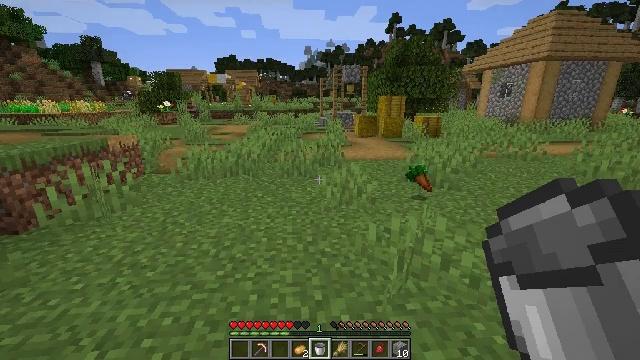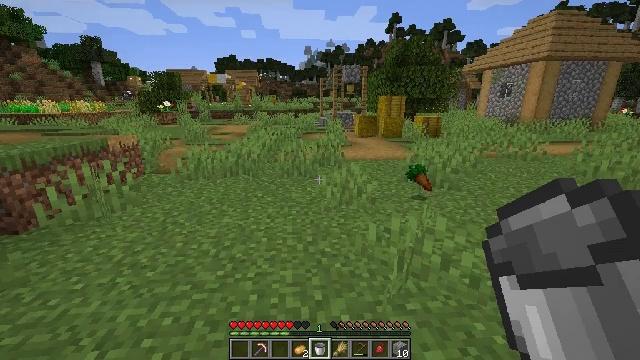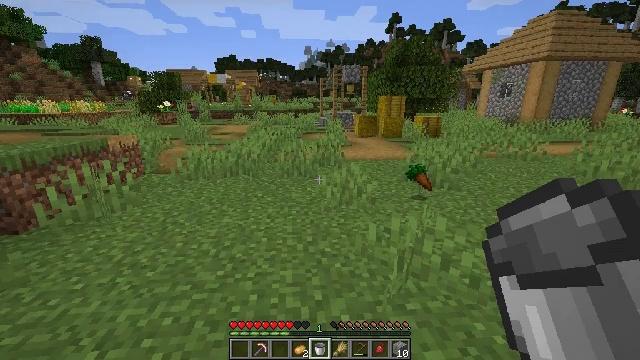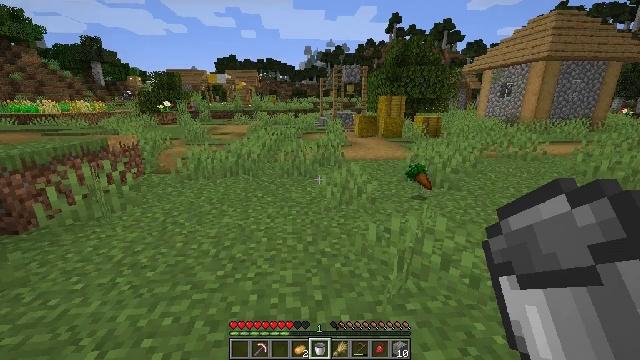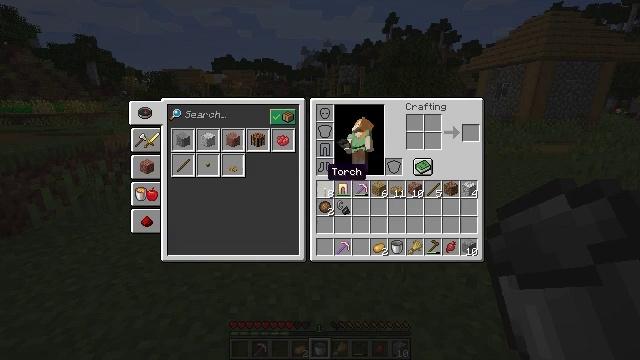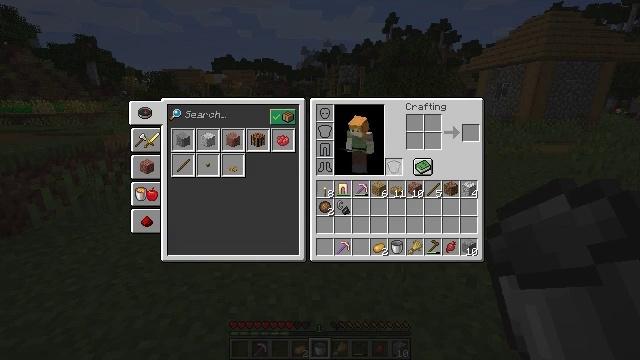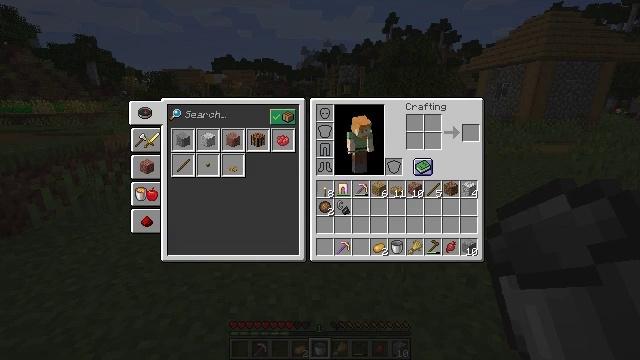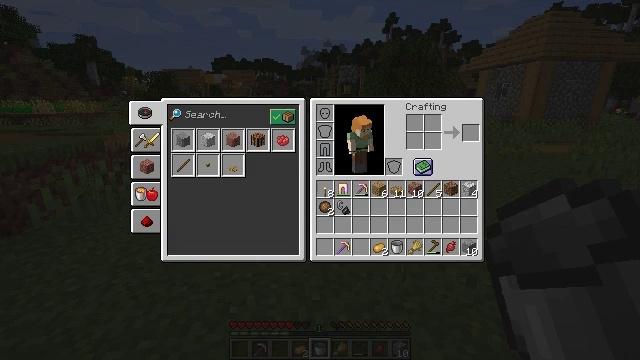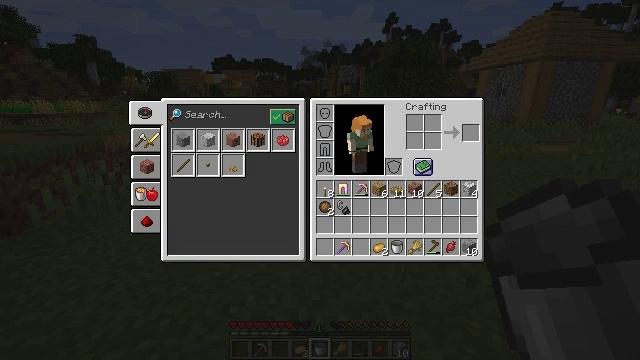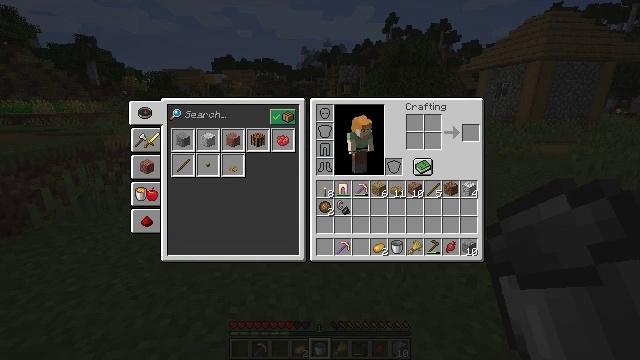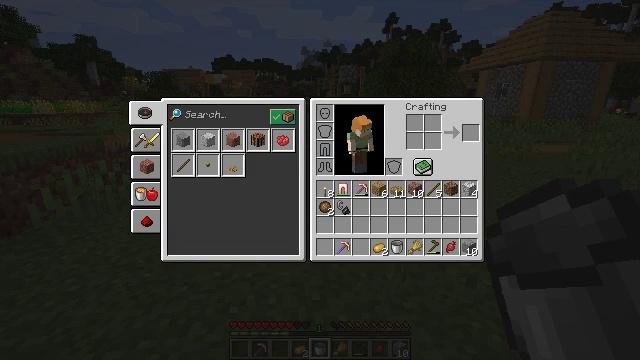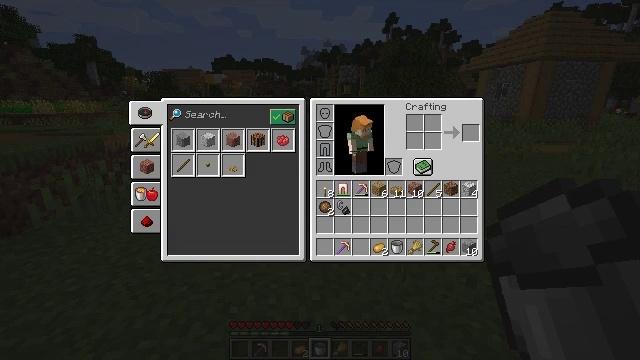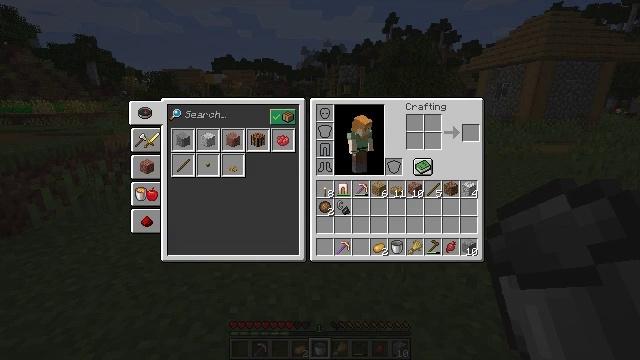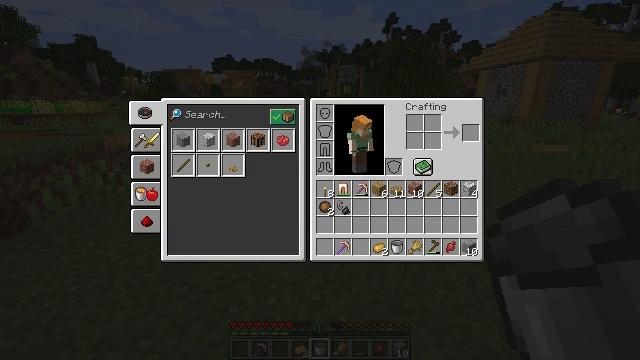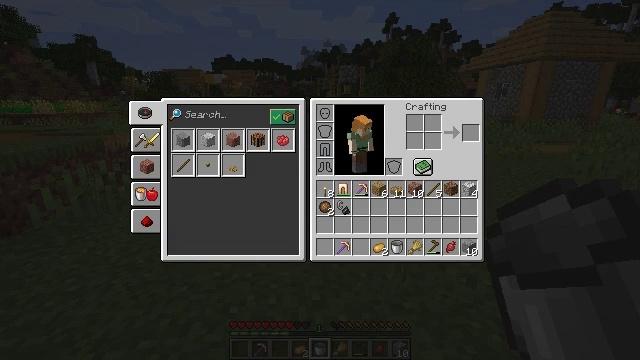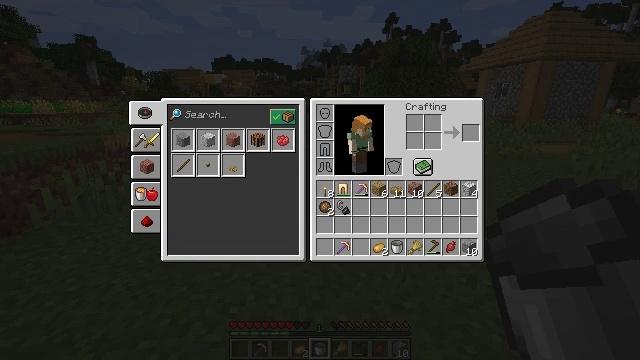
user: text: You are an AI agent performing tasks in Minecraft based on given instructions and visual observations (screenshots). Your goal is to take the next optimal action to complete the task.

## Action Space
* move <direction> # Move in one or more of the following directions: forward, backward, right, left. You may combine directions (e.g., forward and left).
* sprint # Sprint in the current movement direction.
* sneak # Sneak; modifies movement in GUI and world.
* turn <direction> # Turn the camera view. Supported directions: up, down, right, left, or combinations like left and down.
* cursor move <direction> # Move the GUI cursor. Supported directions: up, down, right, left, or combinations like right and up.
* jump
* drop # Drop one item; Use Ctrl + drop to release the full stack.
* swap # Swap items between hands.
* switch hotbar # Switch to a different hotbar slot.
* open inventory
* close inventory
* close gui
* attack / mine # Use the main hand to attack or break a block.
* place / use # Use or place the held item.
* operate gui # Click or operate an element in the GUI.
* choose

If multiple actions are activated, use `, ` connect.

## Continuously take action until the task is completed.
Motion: motion action
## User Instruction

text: Break the cobblestone to create a path.
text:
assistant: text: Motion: no_op
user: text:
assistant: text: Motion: no_op
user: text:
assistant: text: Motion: no_op
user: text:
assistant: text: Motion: close inventory
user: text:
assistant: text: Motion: turn right, close inventory
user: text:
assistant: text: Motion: turn right, close inventory
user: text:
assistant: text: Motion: close inventory
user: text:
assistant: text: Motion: no_op
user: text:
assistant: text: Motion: no_op
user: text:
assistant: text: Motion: turn right
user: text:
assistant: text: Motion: turn right
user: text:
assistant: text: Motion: no_op
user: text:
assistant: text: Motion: no_op
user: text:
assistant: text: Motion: no_op
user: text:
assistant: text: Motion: no_op
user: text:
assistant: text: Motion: turn left
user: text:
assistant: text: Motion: turn left
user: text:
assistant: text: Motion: turn left
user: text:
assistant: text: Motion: no_op
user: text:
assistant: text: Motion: no_op
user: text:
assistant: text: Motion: turn left
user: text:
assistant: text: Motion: turn left
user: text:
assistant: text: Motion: no_op
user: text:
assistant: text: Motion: no_op
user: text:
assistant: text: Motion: no_op
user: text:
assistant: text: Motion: no_op
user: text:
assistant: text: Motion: no_op
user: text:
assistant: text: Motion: no_op
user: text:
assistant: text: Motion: no_op
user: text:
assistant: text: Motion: no_op